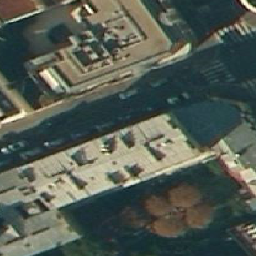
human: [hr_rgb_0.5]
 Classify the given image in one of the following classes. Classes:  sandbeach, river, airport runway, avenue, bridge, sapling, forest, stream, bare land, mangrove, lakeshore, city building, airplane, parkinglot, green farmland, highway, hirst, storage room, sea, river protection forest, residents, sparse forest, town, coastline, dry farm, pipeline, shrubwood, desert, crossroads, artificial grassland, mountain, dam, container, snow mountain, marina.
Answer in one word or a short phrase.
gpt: city building